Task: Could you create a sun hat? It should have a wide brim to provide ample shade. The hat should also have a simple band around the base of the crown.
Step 166:
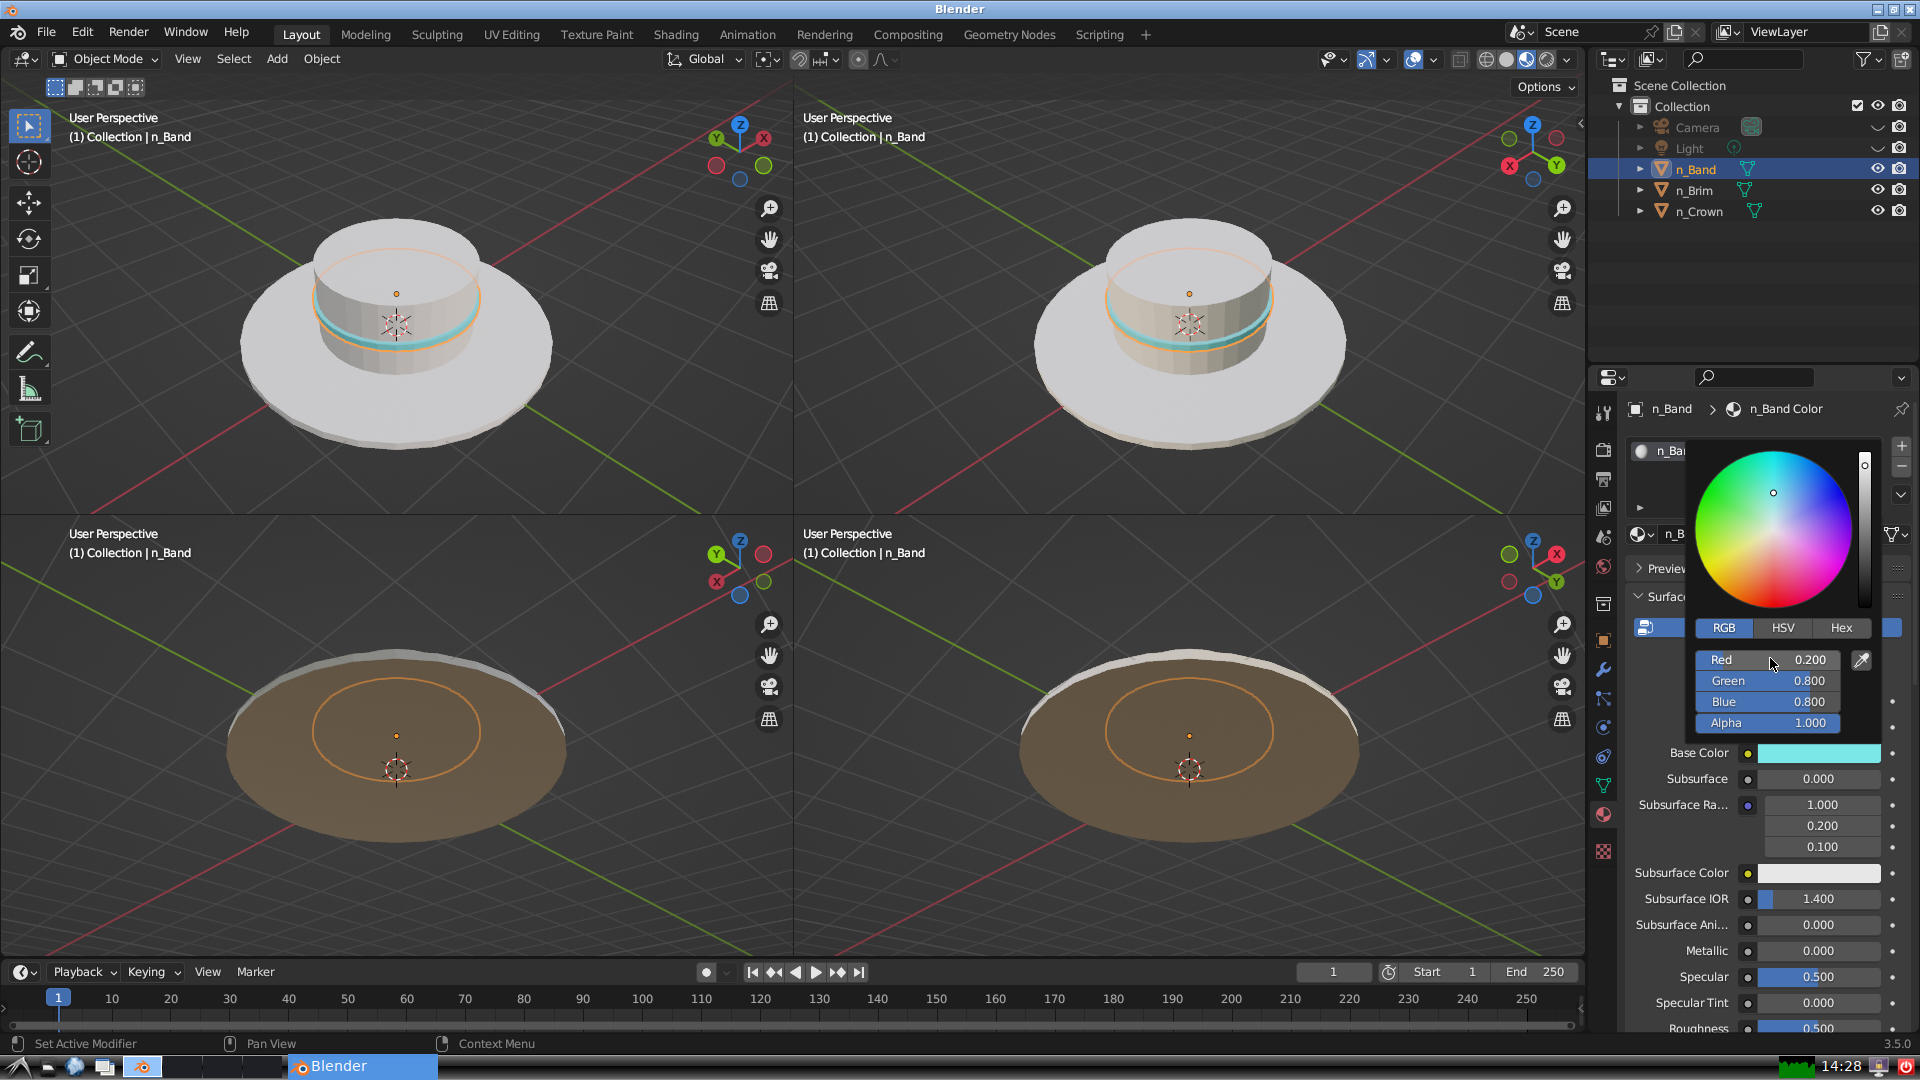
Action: {"mouse_move": [1770, 678]}